Aerial crown-view tile of a tropical tree (Barro Colorado Island, Panama), acquired 20241112:
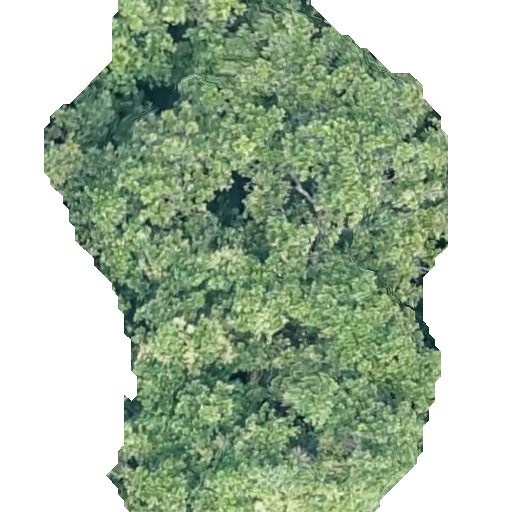
Species: Anacardium excelsum
GBIF accepted scientific name: Anacardium excelsum
Crown area: 278.27 m²